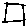
Label: square